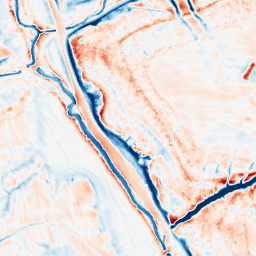
Category: edge_preserving
Decomposition family: anisotropic_diffusion
Decomposition parameters: iterations: 50
kappa: 100
gamma: 0.2
Upsampling method: quartic
Upsampling parameters: scale: 2
Upsampling scale: 2